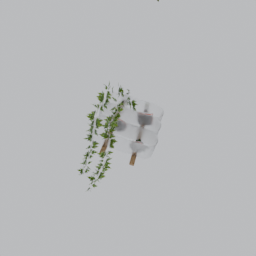
Label: furniture